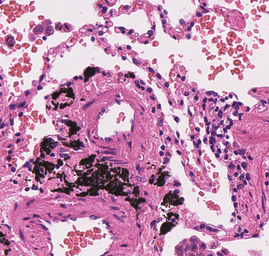
Tumor epithelial tissue: no
Tumor-associated stroma tissue: no
Normal tissue: yes